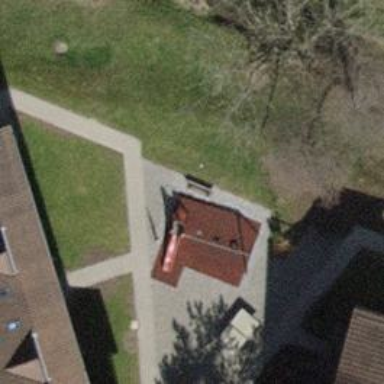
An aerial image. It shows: Playground featuring swings.